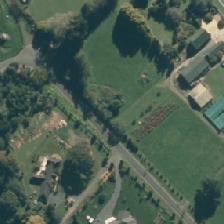
Land cover: shortrotation_cropland